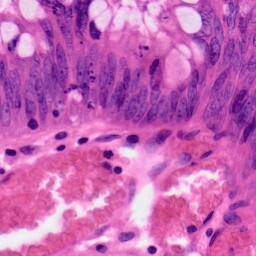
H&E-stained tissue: Colon